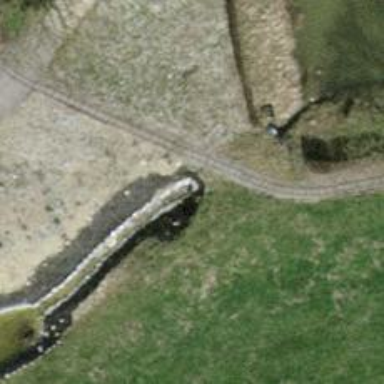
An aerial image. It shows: Culvert tunnel.